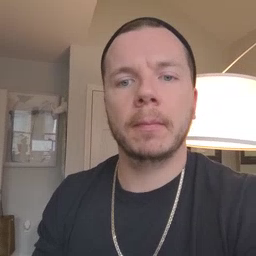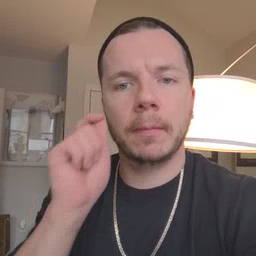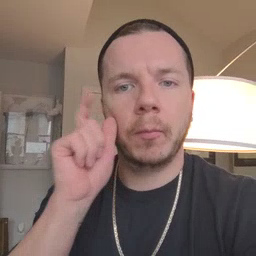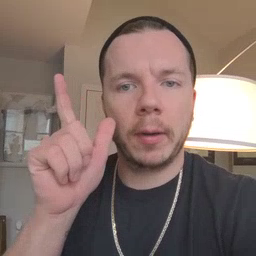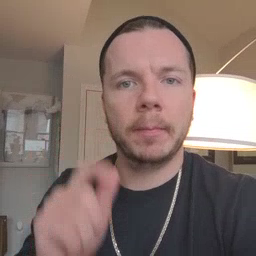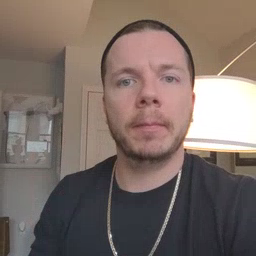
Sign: wake